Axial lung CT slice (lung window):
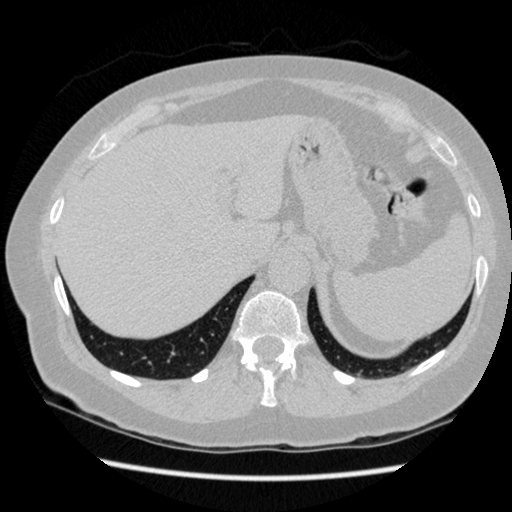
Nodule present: no